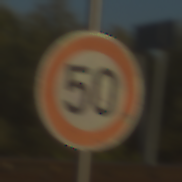
Verkehrszeichen: Geschwindigkeit50
Umgebung: Outdoor, RoadRail
Tageszeit: SunriseSunset
Wetter: Clear
Licht: Natural
Jahreszeit: NotSpecified
Kontrast: HighContrast